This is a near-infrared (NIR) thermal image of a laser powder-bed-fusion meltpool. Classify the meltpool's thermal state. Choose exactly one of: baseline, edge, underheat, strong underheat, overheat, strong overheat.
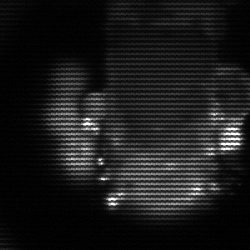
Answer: strong underheat